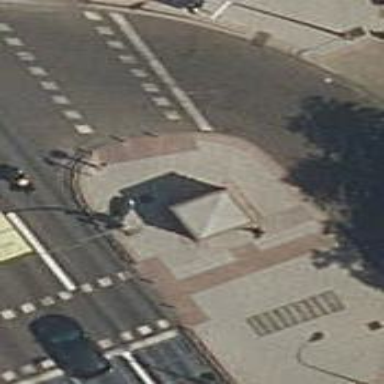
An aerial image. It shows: Subway entrance.